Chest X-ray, PA view. Patient: 39 years old, sex M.
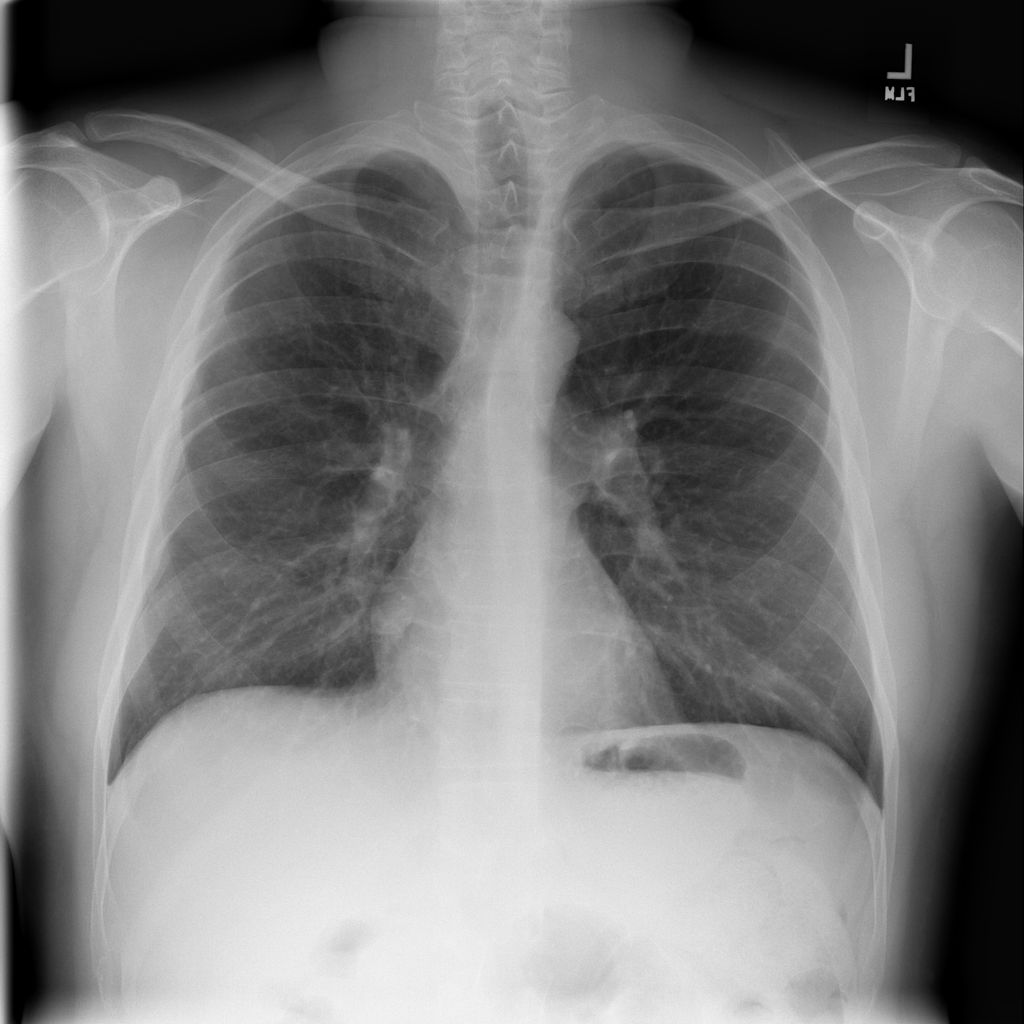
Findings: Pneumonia